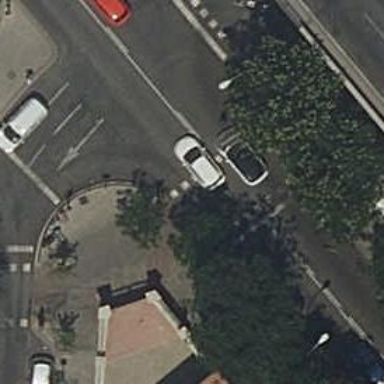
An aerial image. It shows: Kerb barrier.